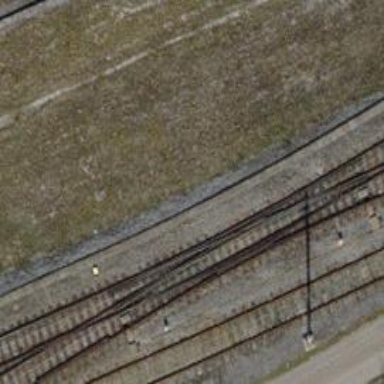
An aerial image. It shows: Railway switch.